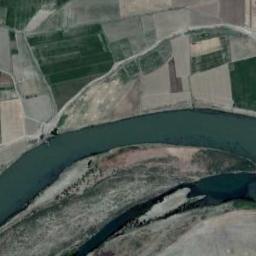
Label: river